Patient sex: F
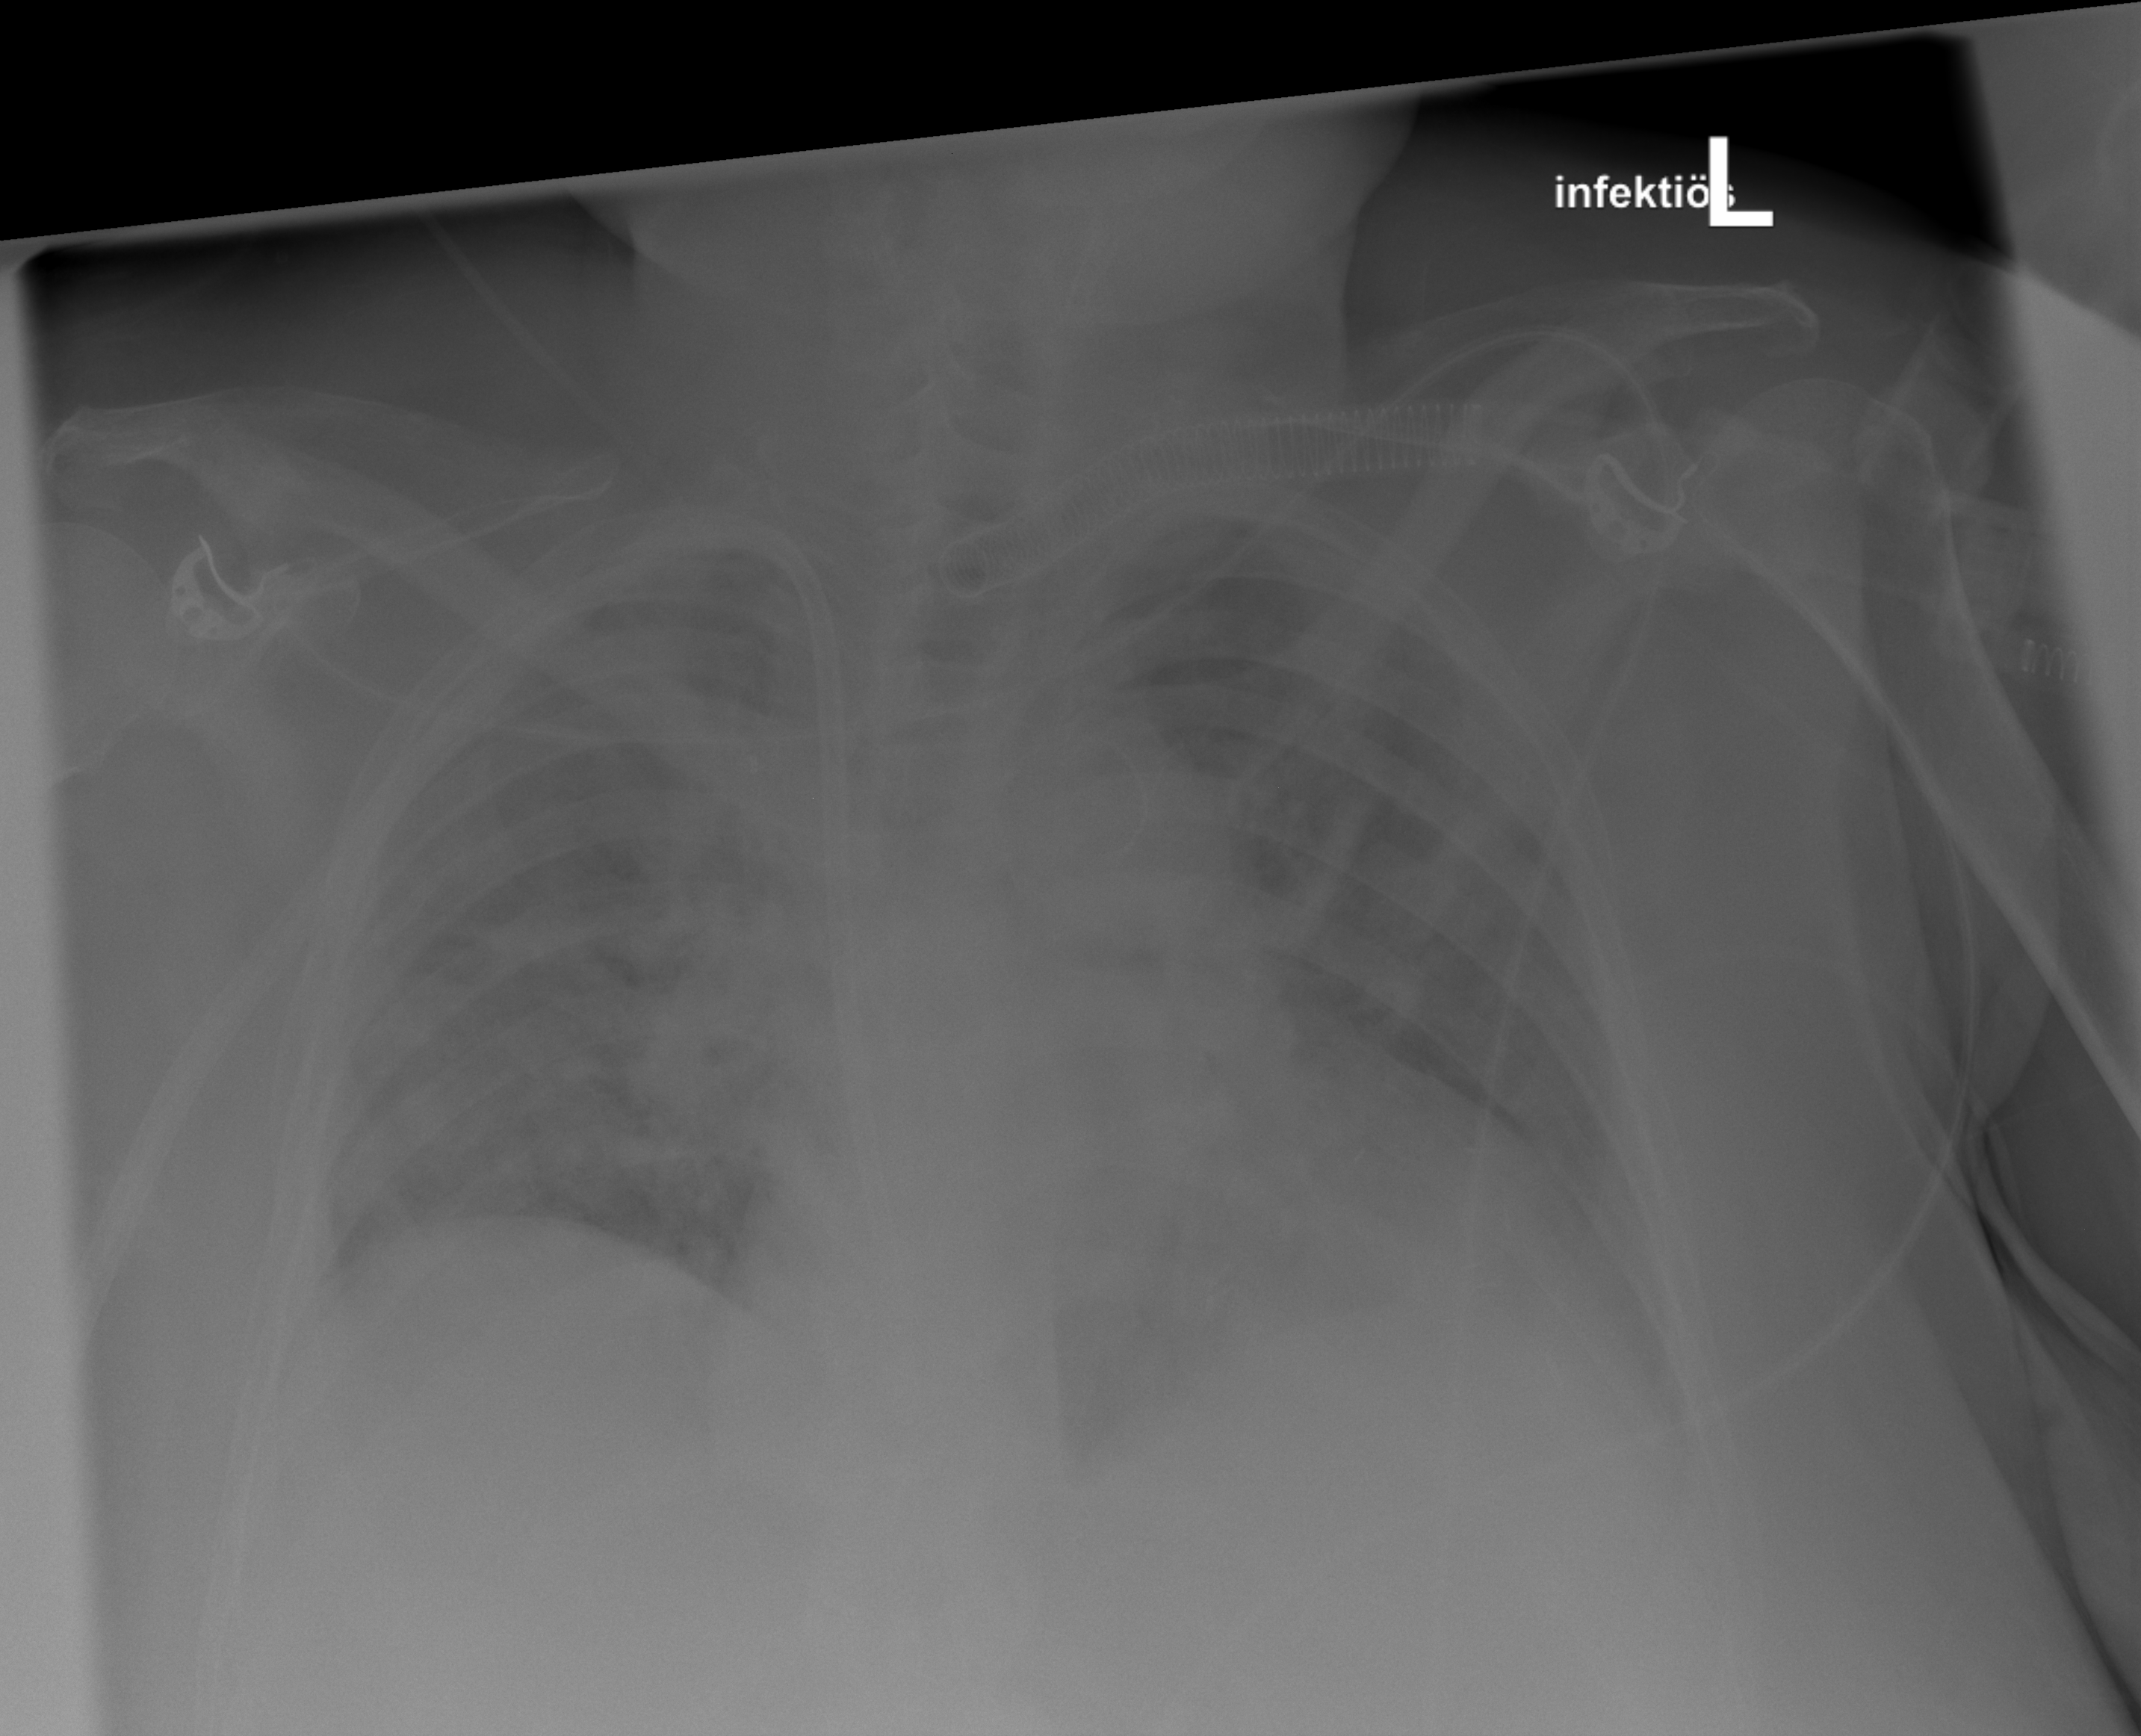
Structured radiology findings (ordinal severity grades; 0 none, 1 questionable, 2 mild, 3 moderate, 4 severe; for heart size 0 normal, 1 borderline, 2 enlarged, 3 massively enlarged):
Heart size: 2
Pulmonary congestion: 2
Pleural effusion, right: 2
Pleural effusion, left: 0
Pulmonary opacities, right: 3
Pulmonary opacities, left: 3
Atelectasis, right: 3
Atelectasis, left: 3